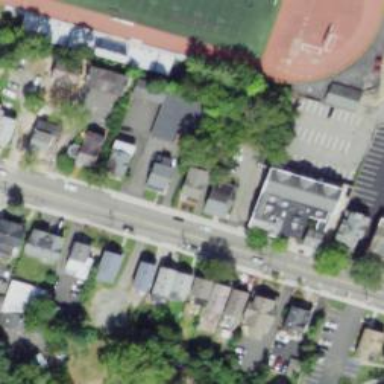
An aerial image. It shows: Parking lane.